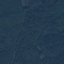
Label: Forest